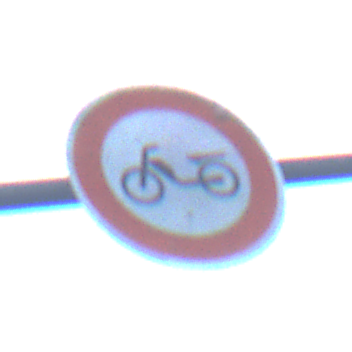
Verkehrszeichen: VerbotMofas
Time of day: SunriseSunset
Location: Outdoor (Urban)
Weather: Clear
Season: NotSpecified
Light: Natural